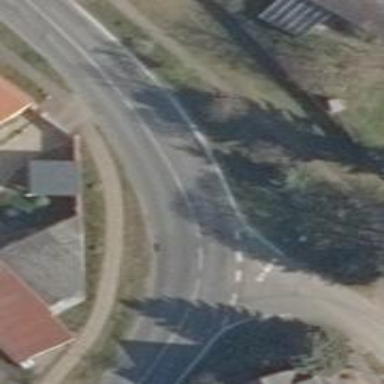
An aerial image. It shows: Secondary road with asphalt surface.